Question: I have a listview in my C# application. Now I want the values of the listview in an HTML file with 'text.Replace()' method. I am trying to get the values of my listview in a HTML page.
The code:
'''
<h5>"+ listView1.Items.ToString() +"</h5>");
'''
But I am not getting the result that I want. I've got not the values

Could you guys help me out?
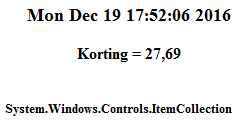
Answer: You are using ToString() on the collection object. You are assuming this will iterate all the objects in the collection and give you a concatenated string of the results. This is not what toString() does.
ToString() on a class will pass you back a string value which is whatever the class has been programmed as being most appropriate. In the .net framework almost all Collections (arrays, lists, etc) dont have a ToString() override so call the base class (object) and execute its ToString() method. The ToString() method of the base object class returns the name of the class - not its content or any other property.
To get the results you want you need to write a loop around your collection object and build the HTML one item at a time. This example code shows the way forwards (but I wouldn't recommend this particular repeated string concatenation in live application; at the very least I would recommend using the StringBuilder class - but it serves to illustrate the method).
'''
string html = "<h5>";
foreach(string item in listView1.Items)
{
html += item;
}
html += "</h5>";
'''